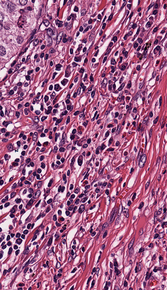
Tumor epithelial tissue: yes
Tumor-associated stroma tissue: yes
Normal tissue: no